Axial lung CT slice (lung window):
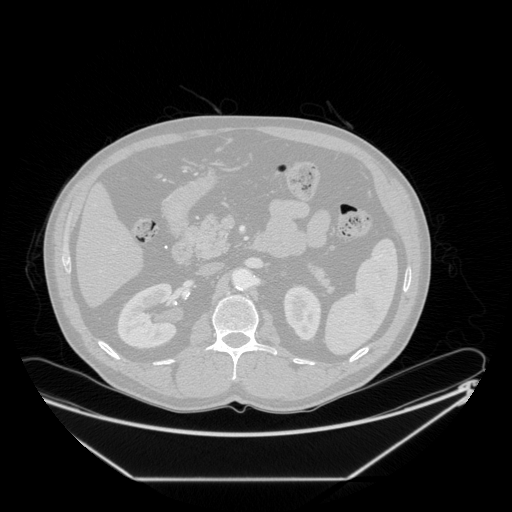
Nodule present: no